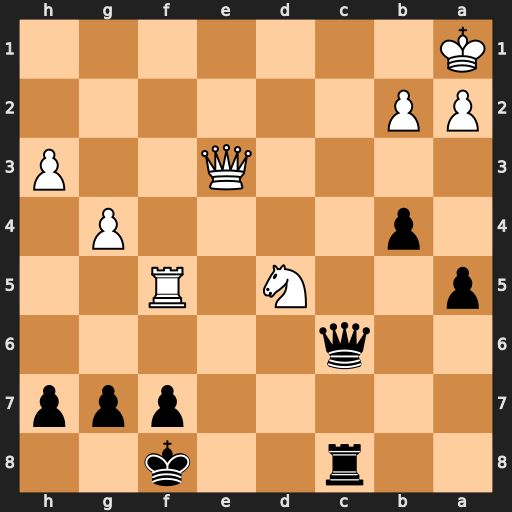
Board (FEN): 2r2k2/5ppp/2q5/p2N1R2/1p4P1/4Q2P/PP6/K7
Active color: b
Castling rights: -
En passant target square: -
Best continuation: Qc1+ Qxc1 Rxc1#